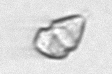
Label: Protoperidinium